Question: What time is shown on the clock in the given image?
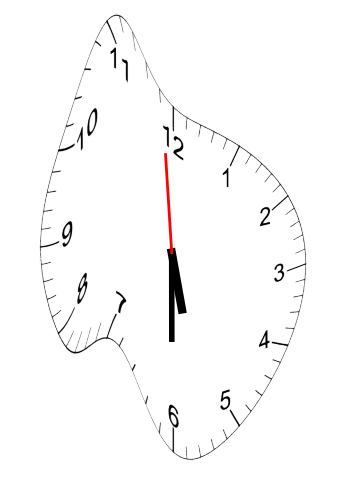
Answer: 05:29:59